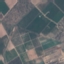
Land use / land cover: PermanentCrop